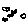
Label: hexagon